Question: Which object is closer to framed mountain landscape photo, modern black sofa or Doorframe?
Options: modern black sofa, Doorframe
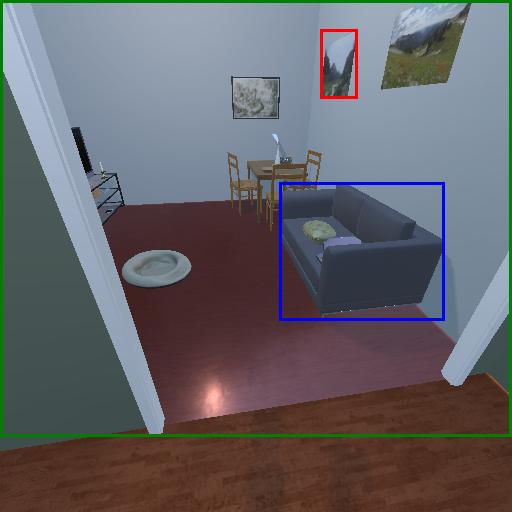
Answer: modern black sofa